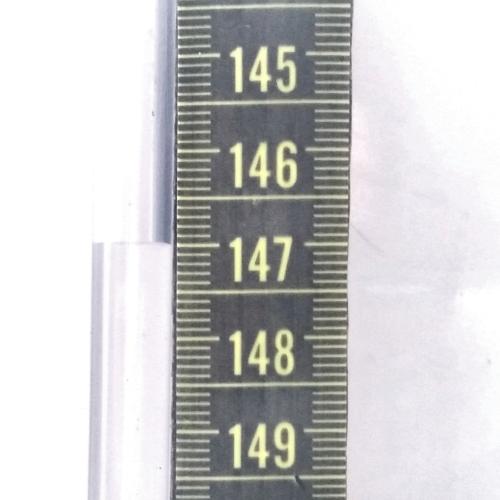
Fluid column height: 147.0 cm